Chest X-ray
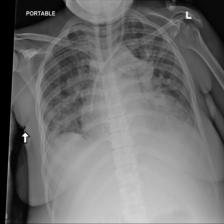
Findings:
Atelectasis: negative
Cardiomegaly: negative
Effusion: negative
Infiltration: negative
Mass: positive
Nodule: negative
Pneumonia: negative
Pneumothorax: negative
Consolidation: negative
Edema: negative
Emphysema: negative
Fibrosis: negative
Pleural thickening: negative
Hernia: negative